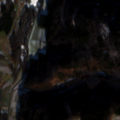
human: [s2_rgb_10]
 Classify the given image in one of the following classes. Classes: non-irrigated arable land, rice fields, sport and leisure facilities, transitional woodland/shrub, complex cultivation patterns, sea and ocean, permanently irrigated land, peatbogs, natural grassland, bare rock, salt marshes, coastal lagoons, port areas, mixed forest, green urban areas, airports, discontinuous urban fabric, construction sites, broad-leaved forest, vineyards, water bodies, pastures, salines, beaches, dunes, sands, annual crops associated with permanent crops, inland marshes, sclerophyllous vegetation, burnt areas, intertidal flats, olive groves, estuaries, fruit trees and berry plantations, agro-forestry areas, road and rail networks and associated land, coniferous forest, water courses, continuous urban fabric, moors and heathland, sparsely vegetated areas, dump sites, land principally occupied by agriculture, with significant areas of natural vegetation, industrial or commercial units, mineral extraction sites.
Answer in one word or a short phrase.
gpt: pastures, complex cultivation patterns, land principally occupied by agriculture, with significant areas of natural vegetation, broad-leaved forest, mixed forest